Question: # Background
I'm having a tree structure. Within this tree structure I am maintaining kids of a node as a doubly-linked list:

(source: <URL>
(I chose this structure due to breadth-first search method of creating this list.)
# Problem
Now my concern is if garbage collector can automatically destroy this list. Naturally I keep only the reference to the root node of such three. Afaik the principle of GC is that it collects data structures in memory, to whose does not point any reference. But in doubly-linked list each node is referenced from it's sibling and the sibling references the node. So there will be always reference to a node and the GC would never collect it.
# Related questions:
<URL>
<URL>
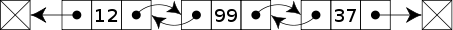
Answer: Each Python implementation has a different garbage collection scheme. The general-purpose answer is "Yes, if it's garbage, it should be garbage collected." But you presumably want something more specific than this.
---
In CPython, the garbage collection uses refcounting, plus a cycle collector. If an object's refcount drops to 0, it gets cleaned up. But in your case, when all external references to your list go away, there will still be internal references, so refcounting by itself cannot solve your problem. That's what the cycle collector is for.
Assuming your nodes do not have '__del__' methods, and you have not (directly or indirectly) disabled "supplemental garbage collection" (it's on by default), the cycle collector will detect that your nodes all refer to each other, but nothing else refers to them, and clean it up. (This could take two passes, because it uses a generational system.)
You can use the 'gc' module to explicitly run the cycle collector ('gc.collect()') instead of waiting for it, or to inspect what it's doing. For example, if you do this:
'''
gc.collect()
oldcounts = gc.get_counts()
del last_reference_to_list
gc.collect()
newcounts = gc.get_counts()
print(oldcounts, newcounts)
'''
... you should be able to tell (not with perfect reliability, but well enough for learning and testing purposes) that your nodes are all gone.
---
What if your nodes have '__del__' methods? Then you will have to give the GC some help. What you need to do is break any cycles that include objects with '__del__' methods. The obvious way to do that, if you don't have any node-sharing between lists, is to just walk the list and 'del' the forward and back pointers. (Technically, you only need to 'del' one or the other, but you might as well do both.) If you need the '__del__' method on the nodes, you probably need one on the top-level 'dl_list' (or 'tree_node' or whatever it is that owns these), so that's an obvious place to put it.
Of course if you don't need the '__del__' method, there's an even easier solution: just get rid of it.
---
One last possibility is to use <URL> for the back links, but regular references for the forward links. That way, there are no possible cycles. But you will have to be a bit careful adding and removing nodes to make sure you never temporarily leave a node with nothing but a weakref to it.
---
If you're using Jython or IronPython, the garbage collection is tied to the underlying runtime (JVM or .NET), so you will have to read the appropriate documentation.
PyPy has its own garbage collector (actually, a choice of different options), which you can read about <URL>.
If you're using a less-common implementation, there should be similar docs available.